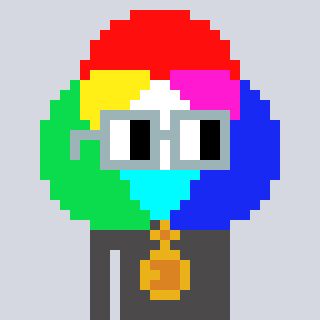
a pixel art character with square dark gray glasses, a color circle-shaped head and a grayscale-colored body on a cool background